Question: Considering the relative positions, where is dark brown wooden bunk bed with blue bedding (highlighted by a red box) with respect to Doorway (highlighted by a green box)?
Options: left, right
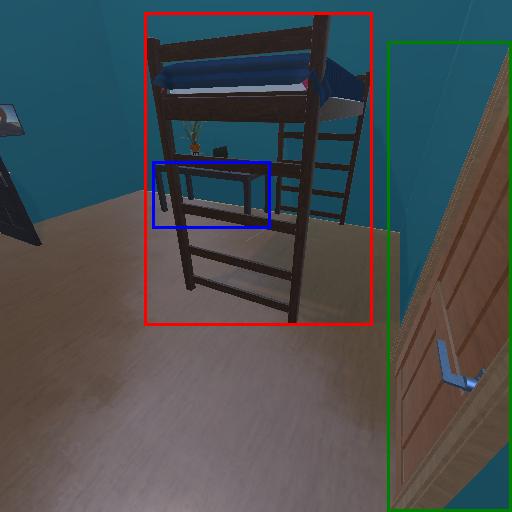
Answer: left